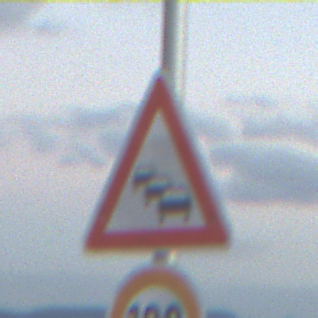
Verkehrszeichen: Stau
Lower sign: Geschwindigkeit120
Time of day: SunriseSunset
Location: Outdoor (Nature)
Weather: PartlyCloudy
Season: NotSpecified
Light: Natural